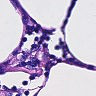
Metastatic tissue present: no